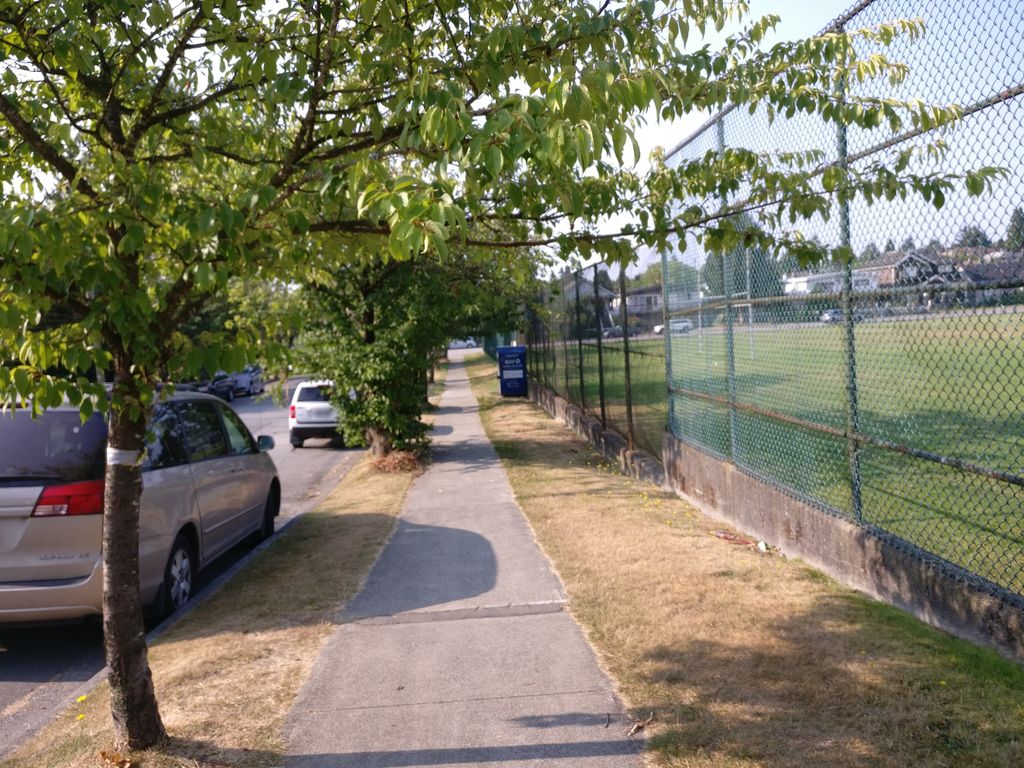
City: vancouver